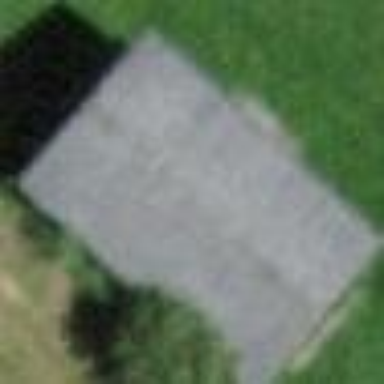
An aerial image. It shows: Rural barn.